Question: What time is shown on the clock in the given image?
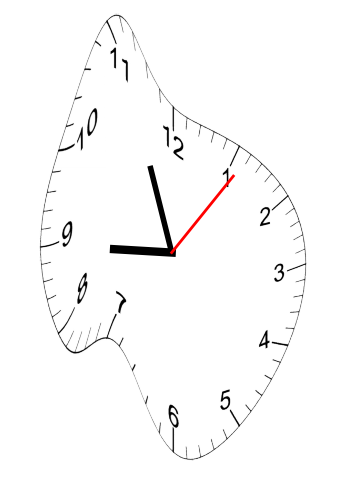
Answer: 08:56:06